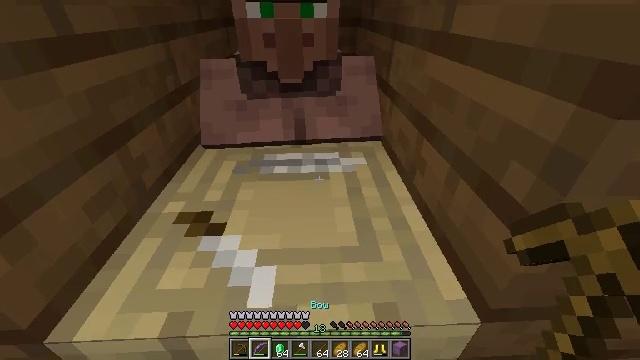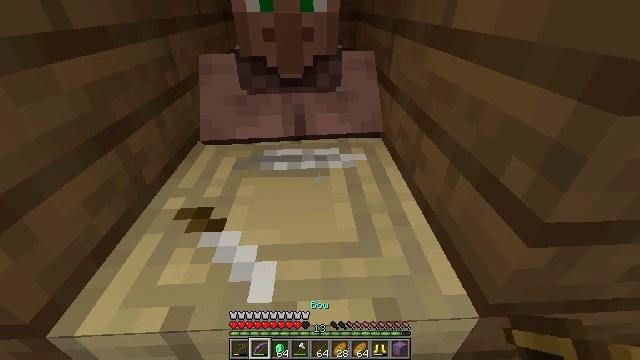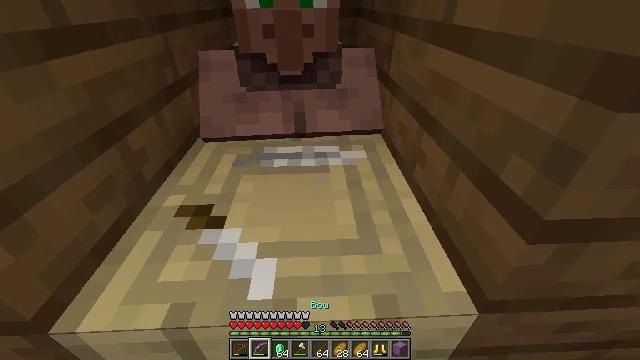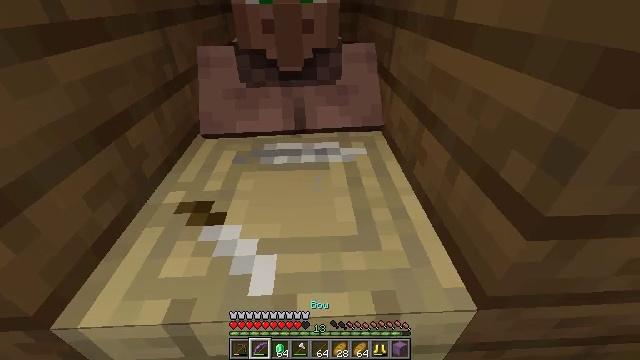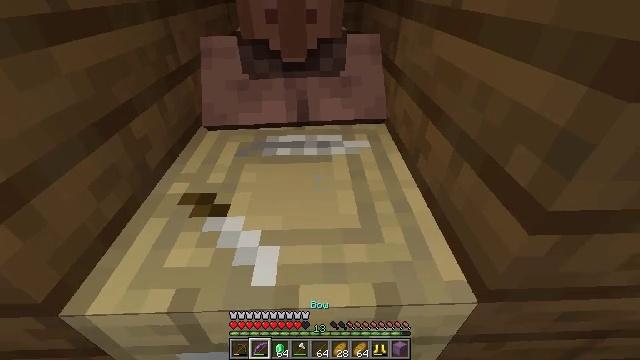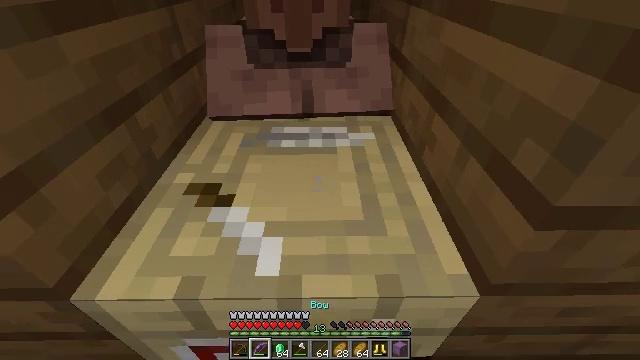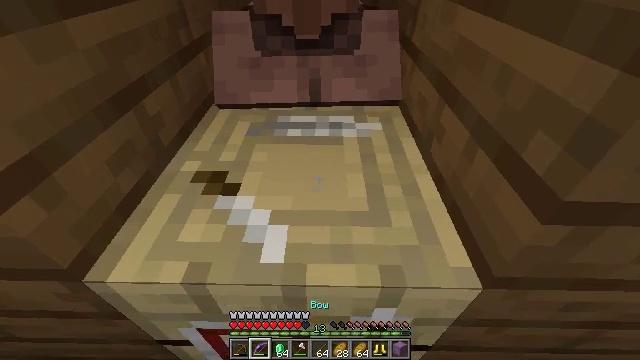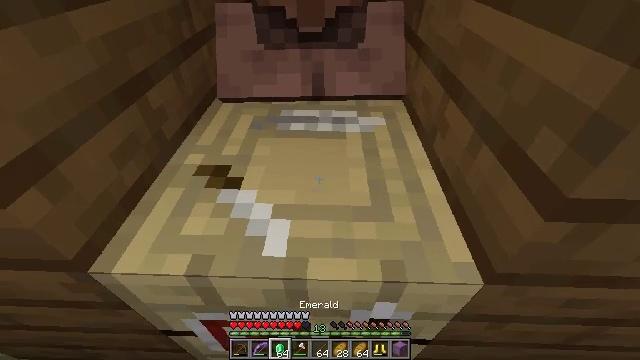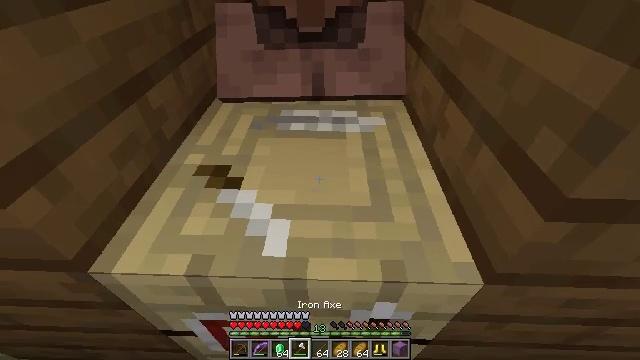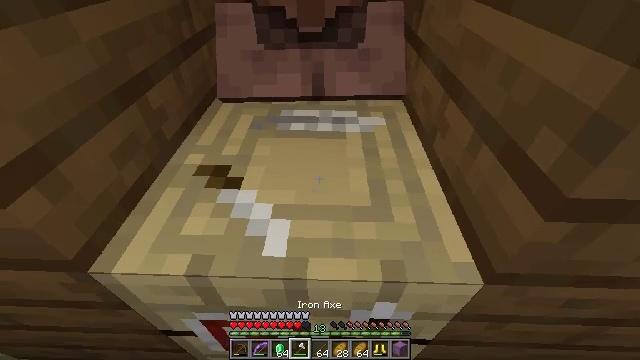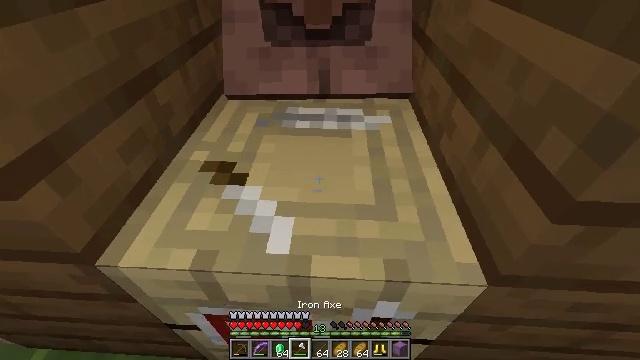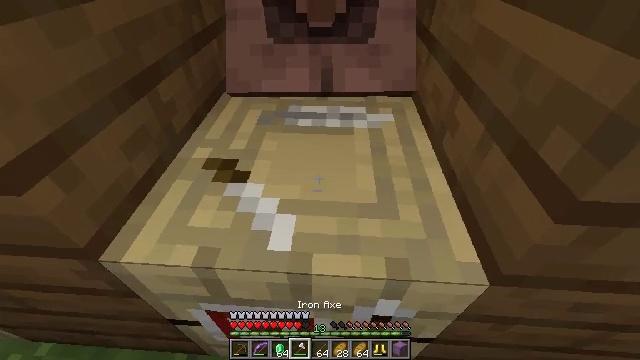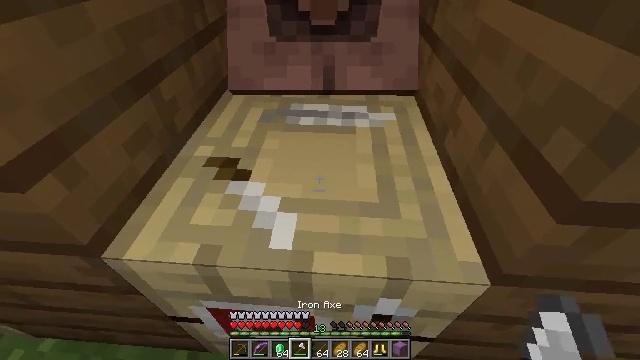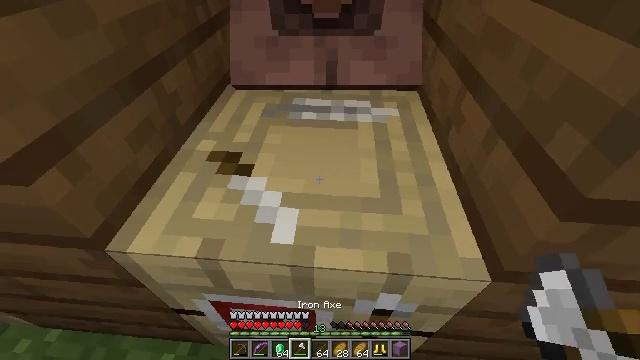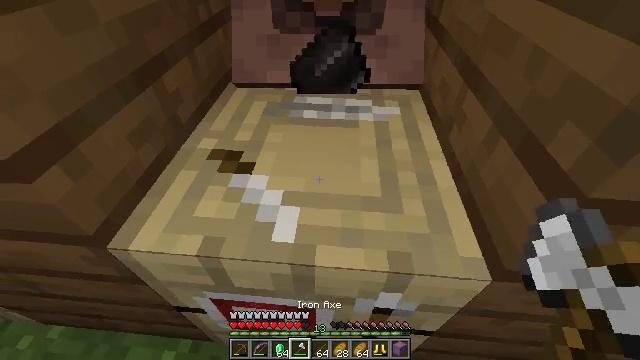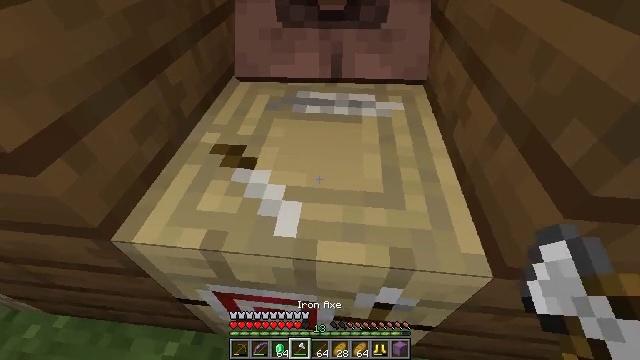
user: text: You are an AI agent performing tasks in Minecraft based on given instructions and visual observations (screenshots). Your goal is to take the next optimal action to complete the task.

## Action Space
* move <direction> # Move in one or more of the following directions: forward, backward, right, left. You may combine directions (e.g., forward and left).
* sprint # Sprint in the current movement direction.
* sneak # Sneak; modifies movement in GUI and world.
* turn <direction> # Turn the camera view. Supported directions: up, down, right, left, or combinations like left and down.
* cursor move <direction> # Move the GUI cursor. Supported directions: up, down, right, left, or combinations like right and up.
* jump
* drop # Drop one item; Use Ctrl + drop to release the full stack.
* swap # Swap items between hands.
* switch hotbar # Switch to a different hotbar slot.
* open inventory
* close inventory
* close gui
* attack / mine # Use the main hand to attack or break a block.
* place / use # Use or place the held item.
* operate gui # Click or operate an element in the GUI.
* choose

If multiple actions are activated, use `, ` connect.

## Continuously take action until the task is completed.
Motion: motion action
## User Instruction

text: Recycle the fletching table.
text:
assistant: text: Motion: no_op
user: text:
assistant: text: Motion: no_op
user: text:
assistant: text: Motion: no_op
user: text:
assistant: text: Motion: turn down
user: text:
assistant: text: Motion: turn left and down
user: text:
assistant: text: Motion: turn left and down
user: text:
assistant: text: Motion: turn down
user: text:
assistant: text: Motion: no_op
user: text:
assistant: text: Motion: no_op
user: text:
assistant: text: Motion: turn left
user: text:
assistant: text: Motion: no_op
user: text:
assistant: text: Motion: no_op
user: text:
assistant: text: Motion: turn down
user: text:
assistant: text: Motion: no_op
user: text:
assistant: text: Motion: turn down
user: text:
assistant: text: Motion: turn left and down
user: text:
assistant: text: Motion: attack / mine
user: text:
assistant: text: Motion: move back, attack / mine
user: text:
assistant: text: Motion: move back, attack / mine
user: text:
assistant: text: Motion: move back, attack / mine
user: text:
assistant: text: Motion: attack / mine
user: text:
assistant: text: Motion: turn up, attack / mine
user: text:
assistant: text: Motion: turn up, attack / mine
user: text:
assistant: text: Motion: turn up, attack / mine
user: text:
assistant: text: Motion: turn up, attack / mine
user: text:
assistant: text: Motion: attack / mine
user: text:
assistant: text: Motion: attack / mine
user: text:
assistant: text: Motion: attack / mine
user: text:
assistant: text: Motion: attack / mine
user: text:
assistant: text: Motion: attack / mine